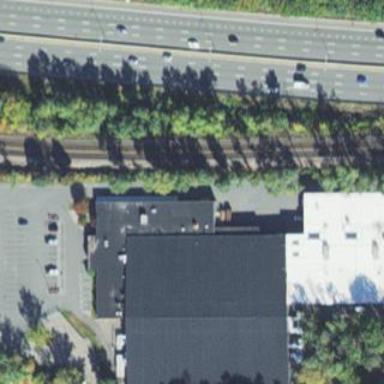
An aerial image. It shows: Warehouse building.